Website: lowes
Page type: billing-address
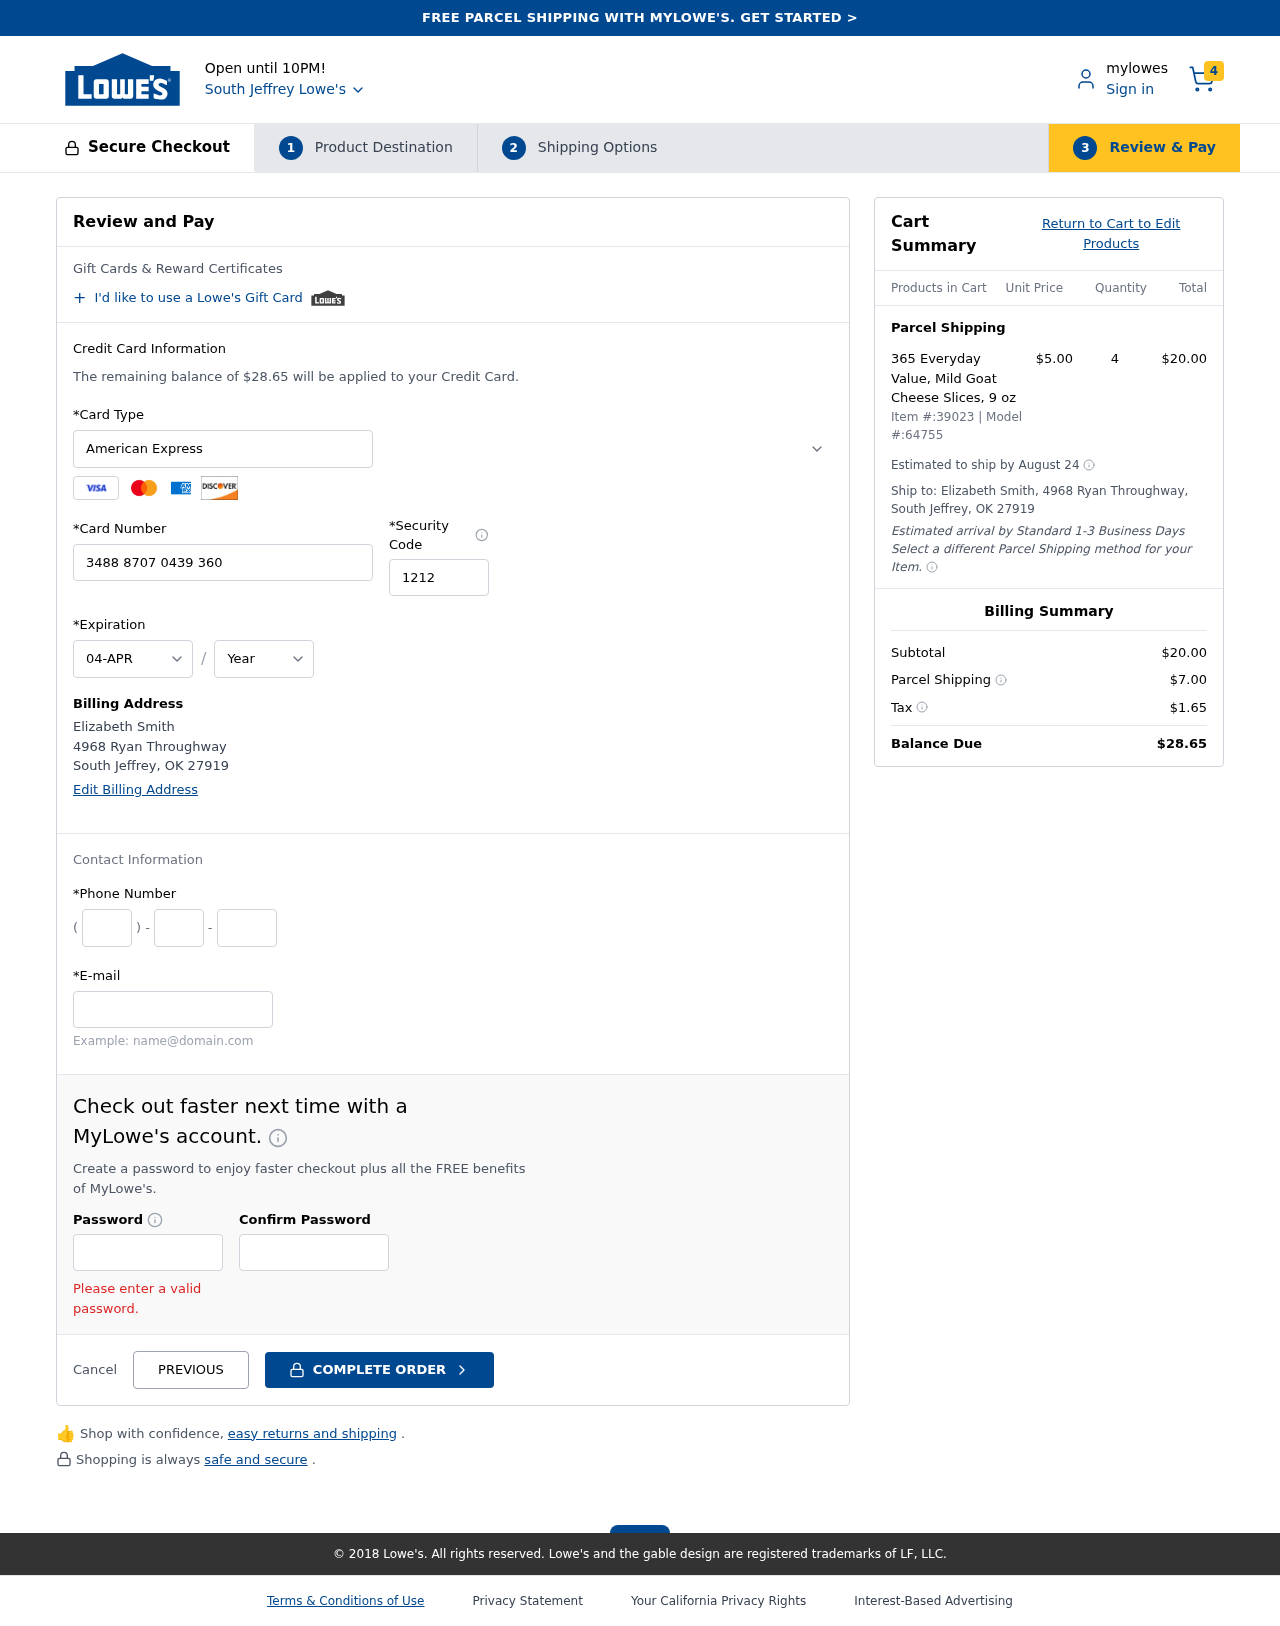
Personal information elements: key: PII_CARD_CVV
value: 1212
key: PII_CARD_EXPIRY_MONTH
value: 04
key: PII_CARD_EXPIRY_YEAR
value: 28
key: PII_CARD_NUMBER
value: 3488 8707 0439 360
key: PII_CARD_TYPE
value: American Express
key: PII_CITY
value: South Jeffrey
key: PII_CITY_STATE_ZIP
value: South Jeffrey, OK 27919
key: PII_EMAIL
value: esmith@yahoo.com
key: PII_FULLNAME
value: Elizabeth Smith
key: PII_PHONE_AREA
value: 775
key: PII_PHONE_PREFIX
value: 758
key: PII_PHONE_SUFFIX
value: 6650
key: PII_STREET
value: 4968 Ryan Throughway
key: PII_FULLNAME2
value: Elizabeth Smith
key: PII_STREET2
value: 4968 Ryan Throughway
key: PII_CITY_STATE_ZIP2
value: South Jeffrey, OK 27919
Product elements: key: PRODUCT1_NAME
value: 365 Everyday Value, Mild Goat Cheese Slices, 9 oz
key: PRODUCT1_PRICE
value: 5
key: PRODUCT1_QUANTITY
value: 4
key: PRODUCT_ITEM_NUMBER
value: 39023
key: PRODUCT_MODEL_NUMBER
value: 64755
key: PRODUCT1_LINE_TOTAL
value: $20.00
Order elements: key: ORDER_NUM_ITEMS
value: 4
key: ORDER_TOTAL
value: $28.65
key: ORDER_SHIPPING_DATE
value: August 24
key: ORDER_SUBTOTAL
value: $20.00
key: ORDER_SHIPPING_COST
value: $7.00
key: ORDER_TAX
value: $1.65